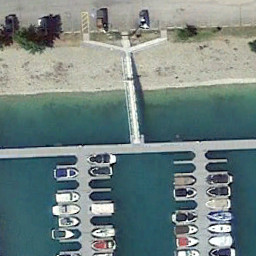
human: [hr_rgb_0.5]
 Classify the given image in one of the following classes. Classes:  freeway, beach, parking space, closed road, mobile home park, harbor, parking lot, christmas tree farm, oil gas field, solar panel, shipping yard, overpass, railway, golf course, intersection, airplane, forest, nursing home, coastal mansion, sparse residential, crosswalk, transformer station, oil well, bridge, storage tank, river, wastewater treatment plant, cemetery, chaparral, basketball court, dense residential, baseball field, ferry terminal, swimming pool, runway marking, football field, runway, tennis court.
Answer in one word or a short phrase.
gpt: ferry terminal